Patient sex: M
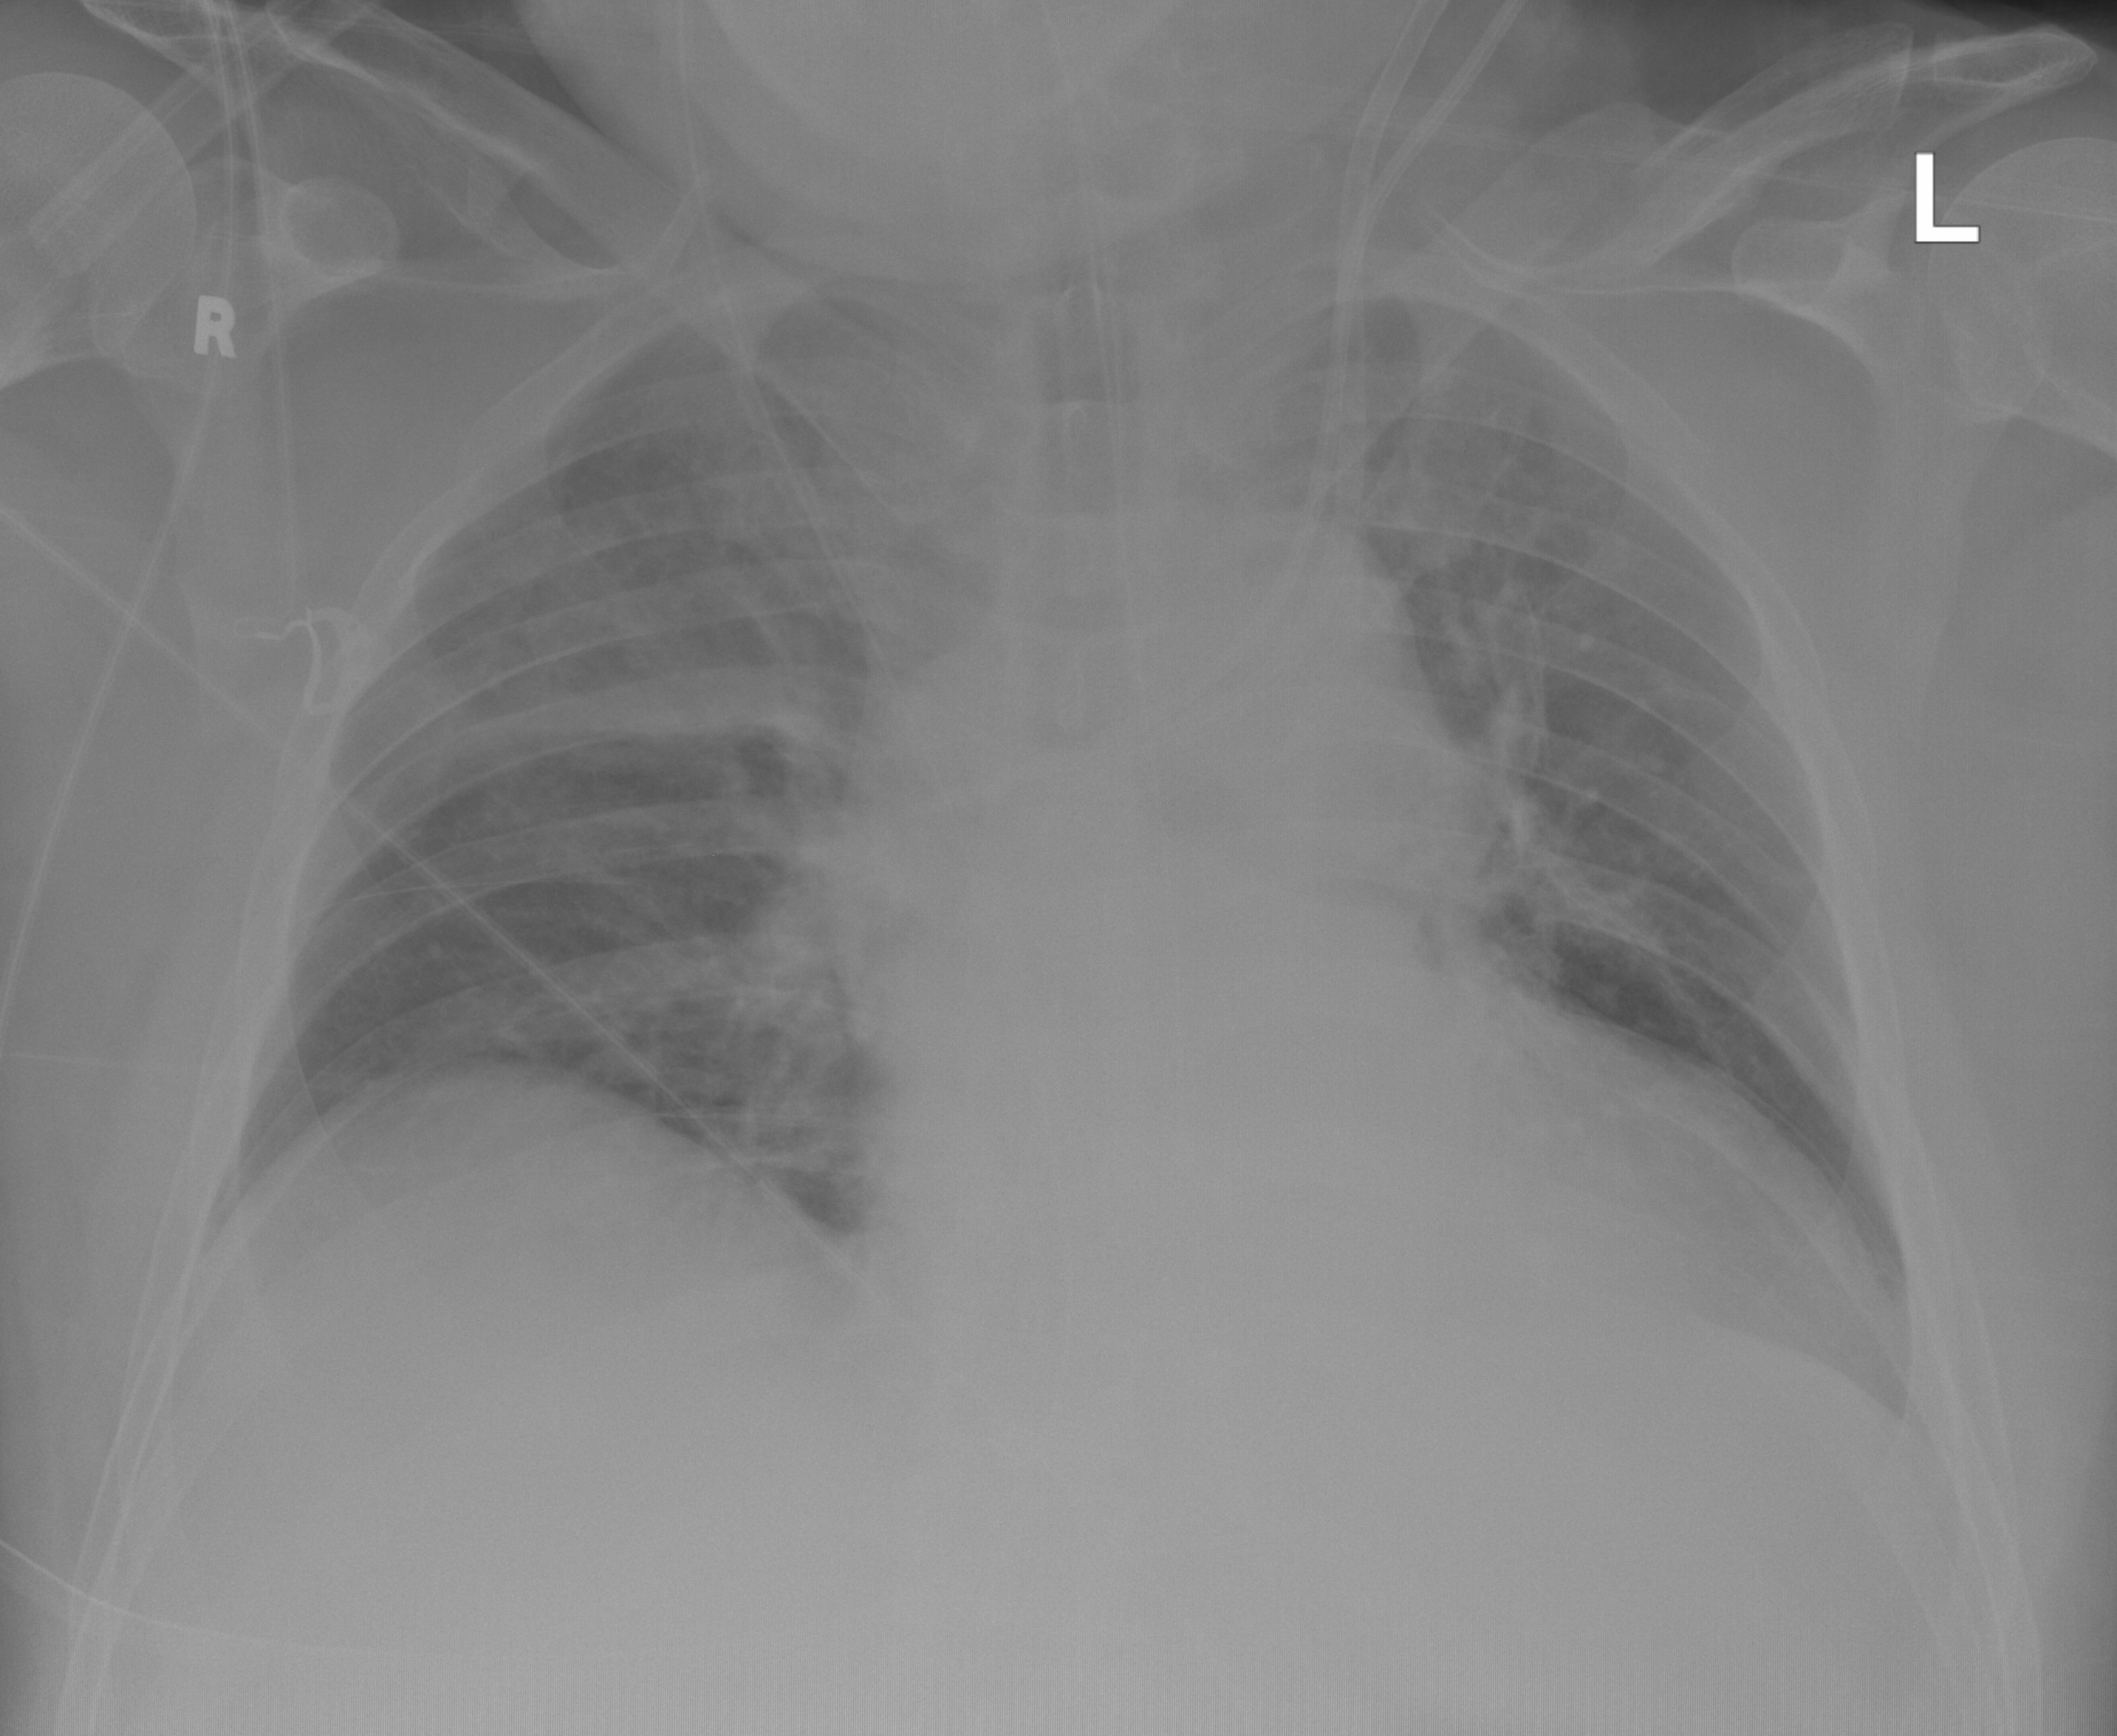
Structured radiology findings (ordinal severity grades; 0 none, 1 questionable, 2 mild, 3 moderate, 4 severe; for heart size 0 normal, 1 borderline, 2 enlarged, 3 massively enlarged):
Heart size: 2
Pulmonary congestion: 0
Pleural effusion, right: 0
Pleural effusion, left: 0
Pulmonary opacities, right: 0
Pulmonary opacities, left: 0
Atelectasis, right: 2
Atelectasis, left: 0